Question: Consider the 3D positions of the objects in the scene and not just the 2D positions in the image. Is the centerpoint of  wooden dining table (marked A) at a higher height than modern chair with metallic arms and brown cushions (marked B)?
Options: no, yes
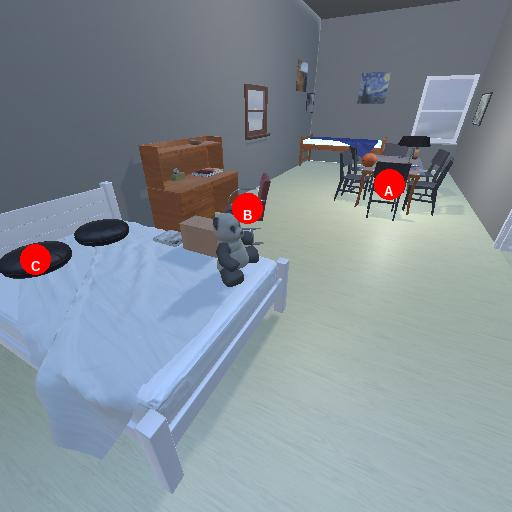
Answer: no